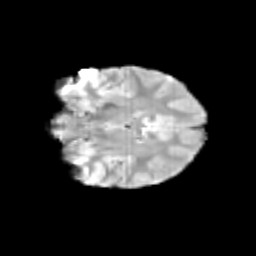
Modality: T2w
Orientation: coronal
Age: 11
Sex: female
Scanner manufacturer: siemens
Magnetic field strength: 3 T
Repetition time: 3.8 s
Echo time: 0.07 s